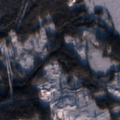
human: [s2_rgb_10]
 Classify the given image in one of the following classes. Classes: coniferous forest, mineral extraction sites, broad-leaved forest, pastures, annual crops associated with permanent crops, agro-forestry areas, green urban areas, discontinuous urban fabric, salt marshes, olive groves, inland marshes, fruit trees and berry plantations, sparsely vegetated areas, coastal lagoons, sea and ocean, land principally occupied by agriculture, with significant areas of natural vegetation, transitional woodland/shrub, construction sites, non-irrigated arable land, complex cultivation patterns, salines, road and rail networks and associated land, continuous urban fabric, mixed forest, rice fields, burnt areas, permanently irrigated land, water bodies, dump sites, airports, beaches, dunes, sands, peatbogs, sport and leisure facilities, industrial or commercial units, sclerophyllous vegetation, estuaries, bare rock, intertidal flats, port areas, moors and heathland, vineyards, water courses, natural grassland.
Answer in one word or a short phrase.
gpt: coniferous forest, transitional woodland/shrub, peatbogs